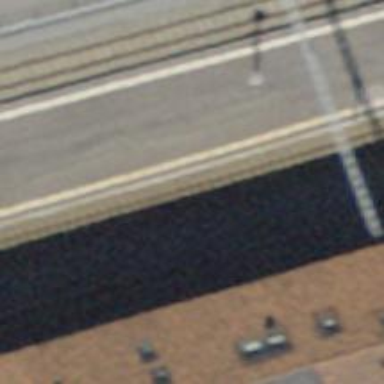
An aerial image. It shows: Narrow gauge railway with electrified contact lines.